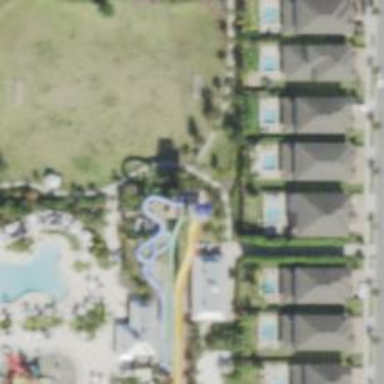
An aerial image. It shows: Water slide attraction.